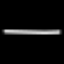
Label: line